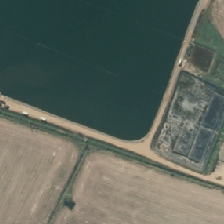
Land cover: lake_pond